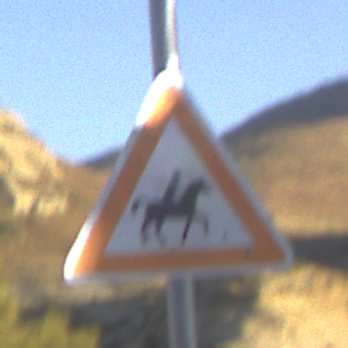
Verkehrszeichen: ReiterLinks
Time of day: SunriseSunset
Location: Outdoor (Nature)
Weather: Clear
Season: NotSpecified
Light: Natural